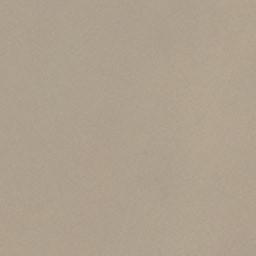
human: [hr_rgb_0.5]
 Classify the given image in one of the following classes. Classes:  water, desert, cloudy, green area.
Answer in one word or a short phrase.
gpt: desert